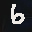
Label: 6